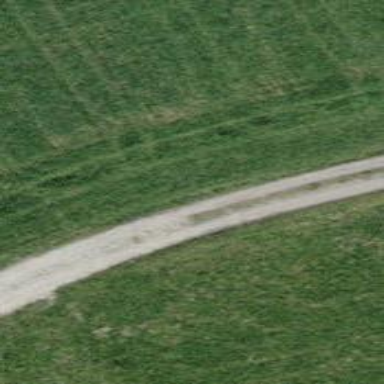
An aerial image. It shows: Compacted grade3 track.